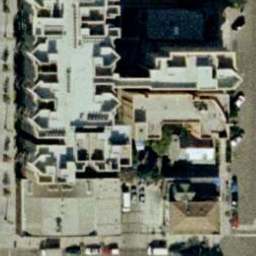
Label: buildings